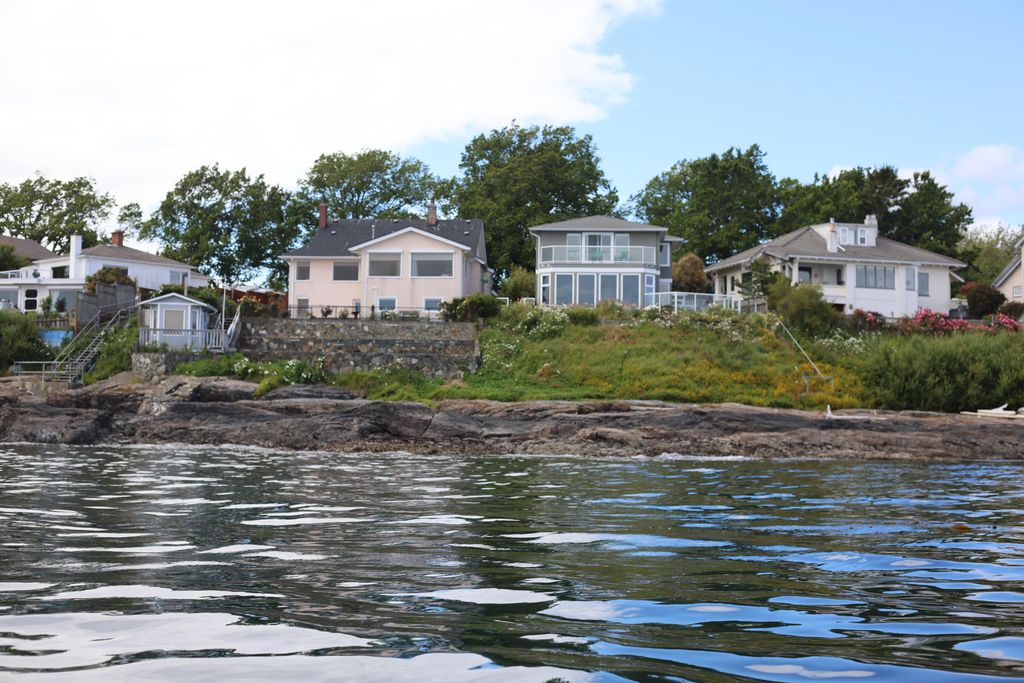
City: victoria